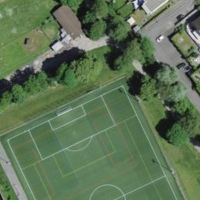
EUNIS habitat code: 53
Species observed at this site:
Chelidonium majus